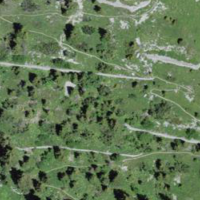
EUNIS habitat code: 23
Species observed at this site:
Juniperus communis
Briza media
Pinus mugo
Prunella vulgaris
Arctostaphylos uva-ursi
Picea abies
Euphorbia cyparissias